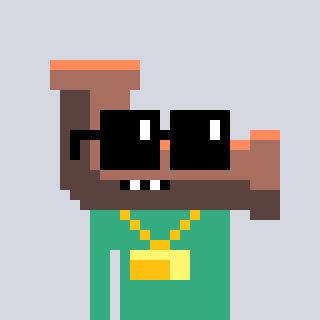
a pixel art character with square black sunglasses, a pipe-shaped head and a teal-colored body on a cool background